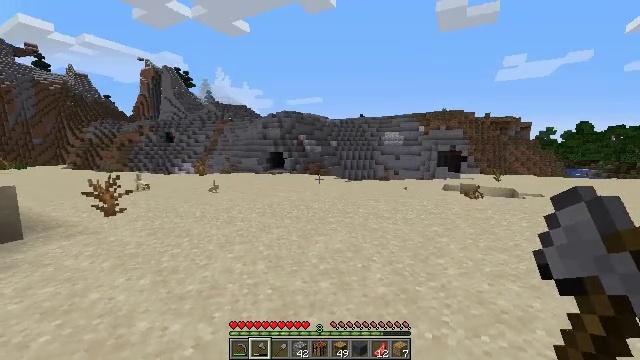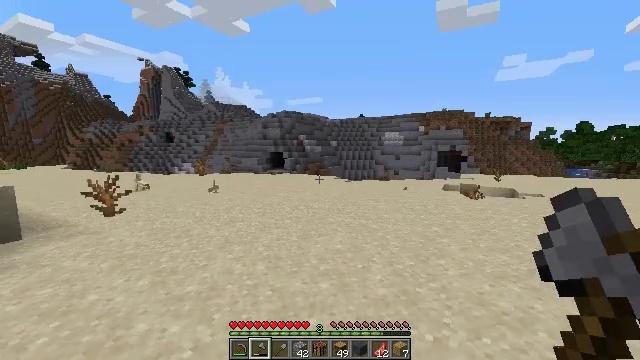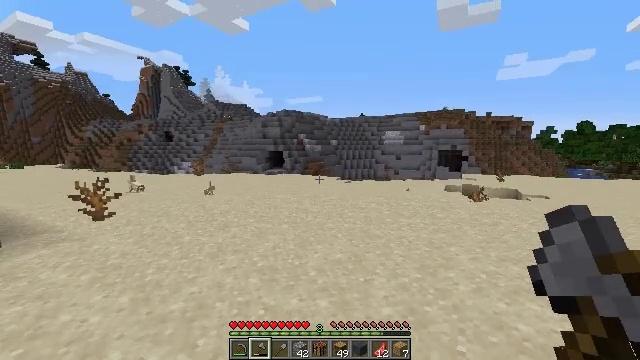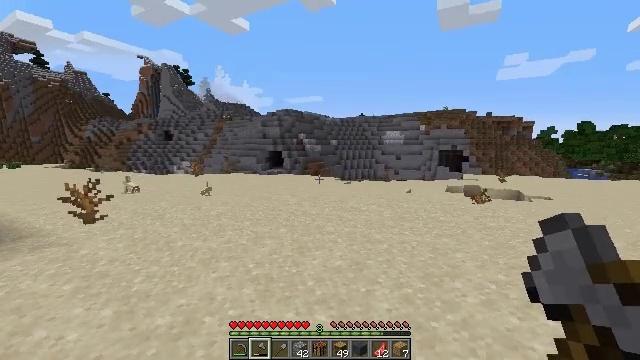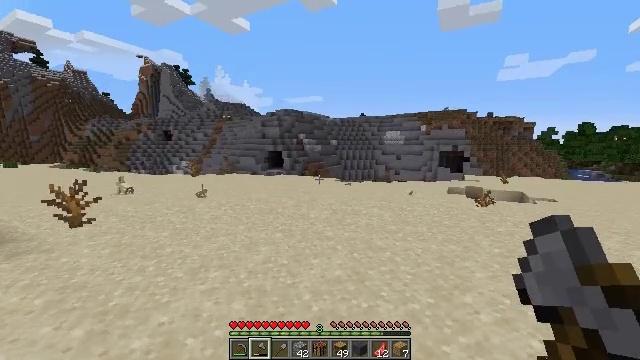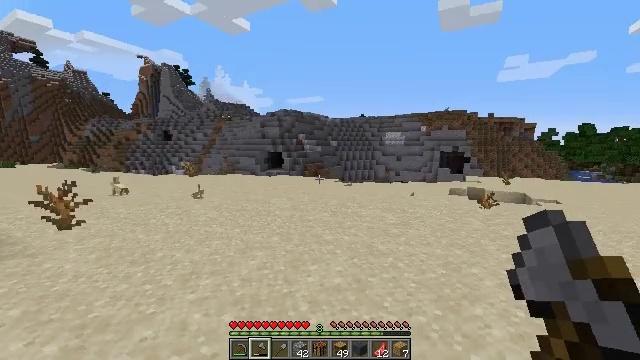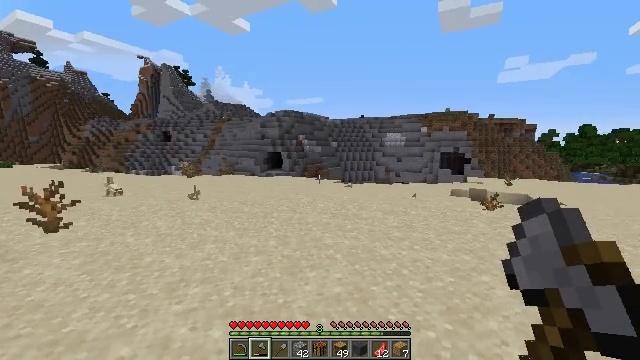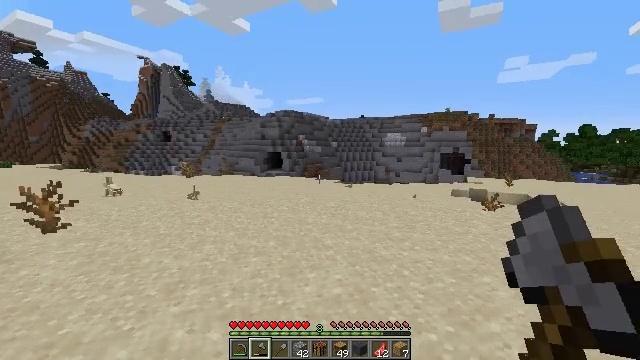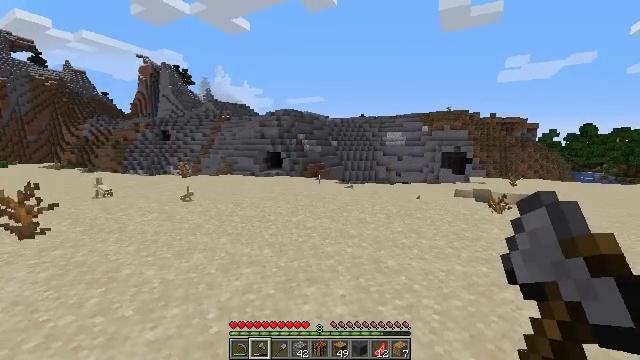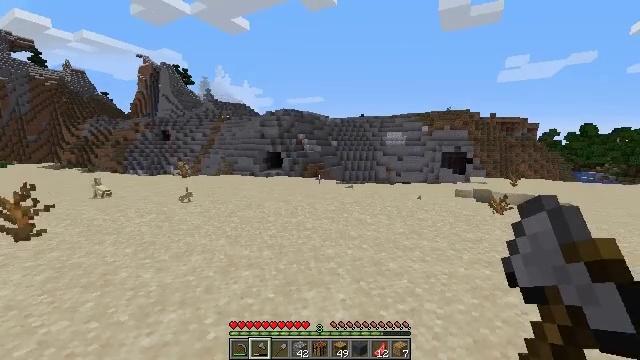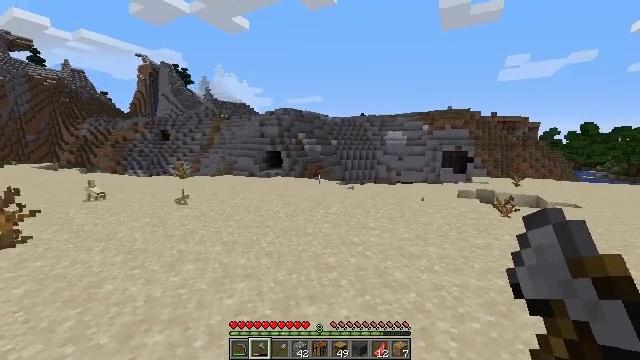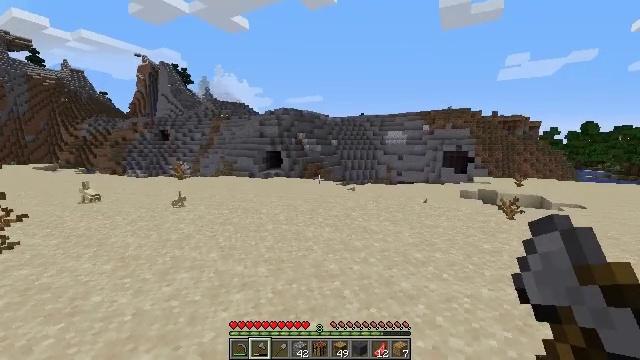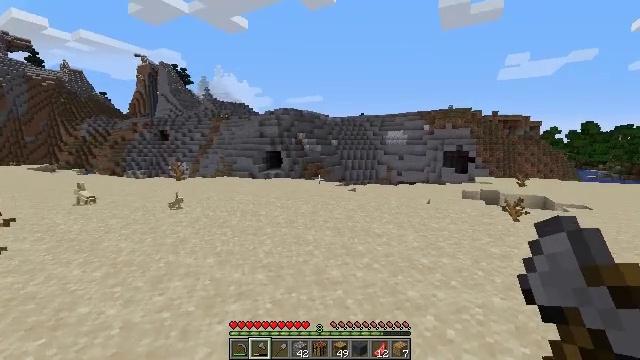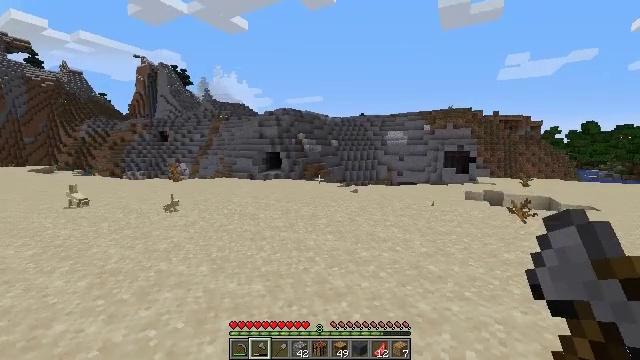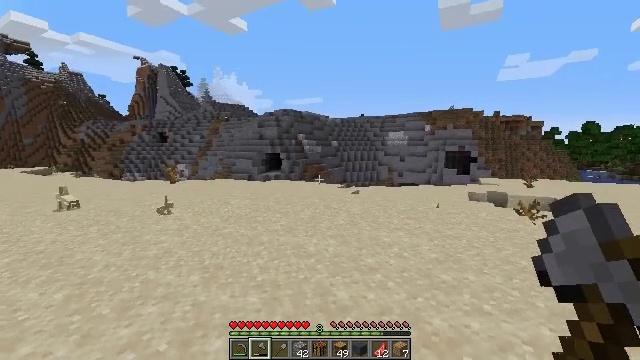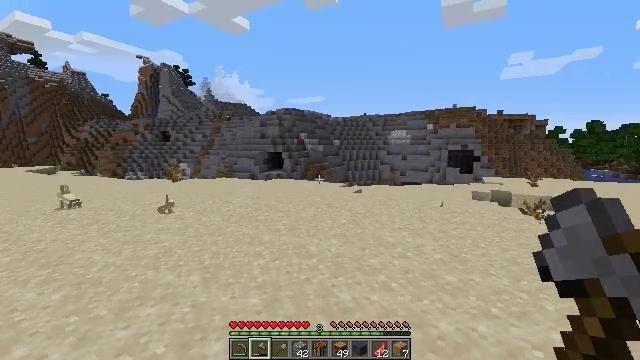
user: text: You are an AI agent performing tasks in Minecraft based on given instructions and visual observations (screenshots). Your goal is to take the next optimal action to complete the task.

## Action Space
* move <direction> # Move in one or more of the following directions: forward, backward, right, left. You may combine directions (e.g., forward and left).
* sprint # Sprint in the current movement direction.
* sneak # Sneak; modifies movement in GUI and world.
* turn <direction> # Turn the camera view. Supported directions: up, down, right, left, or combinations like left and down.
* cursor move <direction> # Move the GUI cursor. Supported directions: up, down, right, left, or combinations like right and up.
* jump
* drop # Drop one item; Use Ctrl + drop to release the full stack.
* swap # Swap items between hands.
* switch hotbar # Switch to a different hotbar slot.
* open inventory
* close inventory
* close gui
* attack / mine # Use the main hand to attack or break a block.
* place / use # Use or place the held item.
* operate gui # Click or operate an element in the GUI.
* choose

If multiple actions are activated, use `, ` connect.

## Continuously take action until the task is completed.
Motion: motion action
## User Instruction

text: Hunt animals.
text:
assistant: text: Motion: move forward
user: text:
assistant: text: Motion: move forward
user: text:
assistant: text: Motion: move forward
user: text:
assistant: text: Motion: move forward
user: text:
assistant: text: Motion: move forward
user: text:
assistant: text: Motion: move forward
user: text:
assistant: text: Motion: move forward
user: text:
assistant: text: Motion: move forward
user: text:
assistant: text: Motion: move forward
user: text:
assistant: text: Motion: move forward
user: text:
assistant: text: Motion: move forward
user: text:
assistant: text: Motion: move forward
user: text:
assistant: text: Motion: move forward
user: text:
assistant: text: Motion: move forward
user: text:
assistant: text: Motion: move forward
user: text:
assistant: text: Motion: move forward, turn down
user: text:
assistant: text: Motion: move forward
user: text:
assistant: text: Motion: move forward
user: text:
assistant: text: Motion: move forward, turn left
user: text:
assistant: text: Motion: move forward, turn left
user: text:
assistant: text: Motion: move forward
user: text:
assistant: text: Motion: move forward
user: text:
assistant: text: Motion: move forward, turn left
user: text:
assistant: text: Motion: move forward, turn left
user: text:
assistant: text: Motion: move forward, turn left
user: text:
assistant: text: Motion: move forward
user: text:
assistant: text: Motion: move forward
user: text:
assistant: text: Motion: move forward
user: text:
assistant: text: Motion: move forward
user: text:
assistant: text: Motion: move forward